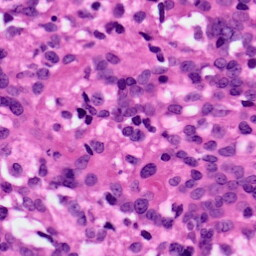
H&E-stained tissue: Ovarian